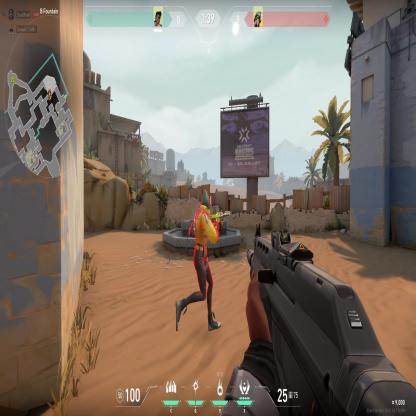
Label: enemy